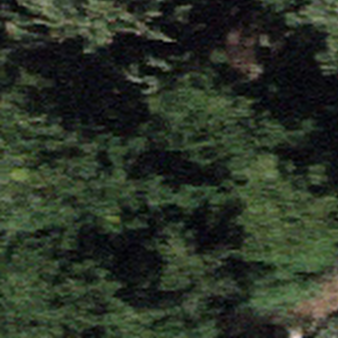
Label: other